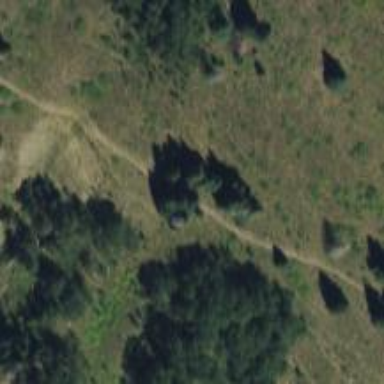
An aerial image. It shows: Standard terra trail path designated as route.